Current action and preconditions to check: trajectory_clear

Your task: For each precondition in the list above, predict whether it will hold at this action.

Consider the current scene as observed from the mobile robot's camera, and analyze the predicted future states of all dynamic agents (e.g., people, animals, vehicles, or any moving entities) within the NEXT SECOND.

IMPORTANT: Only answer "very likely" if you are absolutely certain—based on strong, clear evidence—that a dynamic agent will violate the precondition in the predicted future state. Do NOT answer "very likely" for unlikely, ambiguous, or low-probability risks.

Ask yourself for each precondition: Is there a high probability, with clear and convincing evidence, that the predicted future states of any dynamic agent will interfere with the predicted future state of the currently executing action within the NEXT SECOND, causing that precondition to fail?

Assess the risk level based on these predictions. Use "likely" or "very likely" if motions create a clear risk of interference.

Use "neutral" or "improbable" if agents are nearby but their predicted paths are clearly diverging or non-conflicting.

Failure Risk Categories: "very improbable", "improbable", "neutral", "likely", "very likely"

Answer Format: Output ONLY the probability_of_failure value from these categories: "very improbable", "improbable", "neutral", "likely", "very likely"

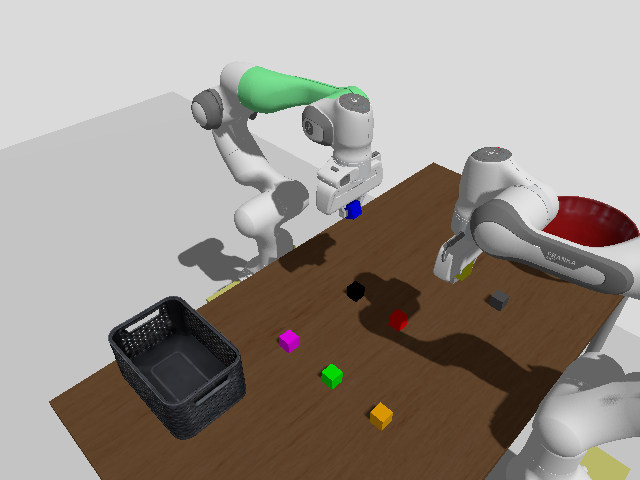

Answer: very improbable